Question: I'm trying to build a paged scrollview off of this youtube example:
<URL>
However, I'm using Storyboards to set up my scrollview and child views, then, in code, I set the appropriate frames in viewDidLoad:
'''
//set up scroll view and child views
self.allowanceScrollView.delegate = self;
[self.allowanceScrollView setContentSize:CGSizeMake(3 * self.allowanceScrollView.bounds.size.width, self.allowanceScrollView.bounds.size.height)];
CGRect aFrame = self.allowanceScrollView.bounds;
self.dailyView.frame = aFrame;
aFrame = CGRectOffset(aFrame, self.allowanceScrollView.bounds.size.width, 0);
self.weeklyView.frame = aFrame;
aFrame = CGRectOffset(aFrame, self.allowanceScrollView.bounds.size.width, 0);
self.customView.frame = aFrame;
'''
I've also tried manually setting the scrollview delegate, but when the page loads, the scrollview loads with the last view in front (I have them color coded as in the example) and there is no scrolling.
I've tried finding other examples of using paging with a scrollview without success.
Any help would be appreciated.
Edit: worth mentioning I did set the proper outlets for each view.
Edit: screen shot of view hierarchy in storyboard:

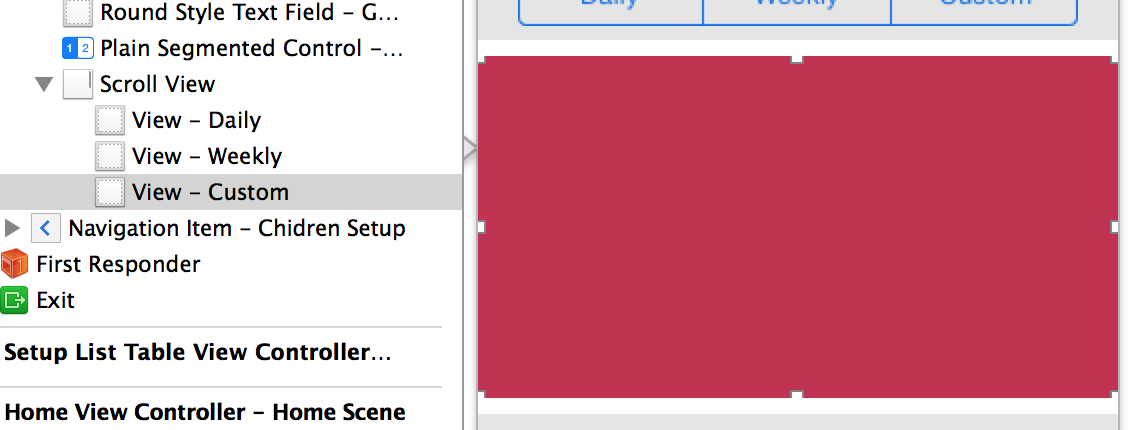
Answer: In general, always set up UIScrollViews in viewDidAppear. Also, be sure you made your scrollview scrollable (even though by default it is set YES).
For example...
'''
-(void)viewDidAppear:(BOOL)animated {
[super viewDidAppear:YES];
scrollView.backgroundColor = [UIColor clearColor];
scrollView.opaque = NO;
[scrollView setScrollEnabled:YES];
[scrollView setContentSize:CGSizeMake(320, 800)];
[super viewDidLoad];
}
'''